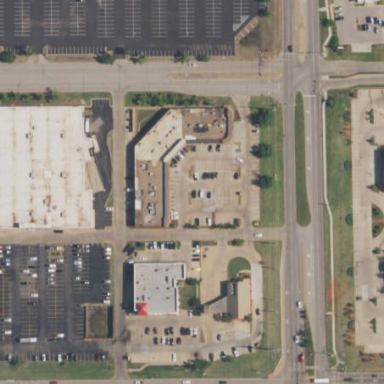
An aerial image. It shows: Commercial building.